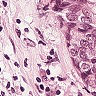
Metastatic tissue present: yes